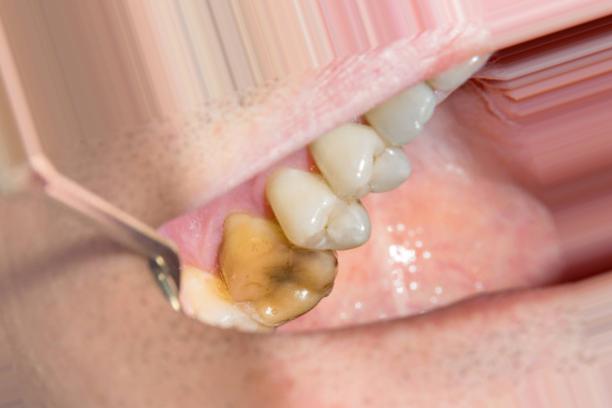
Condition: Tooth Discoloration